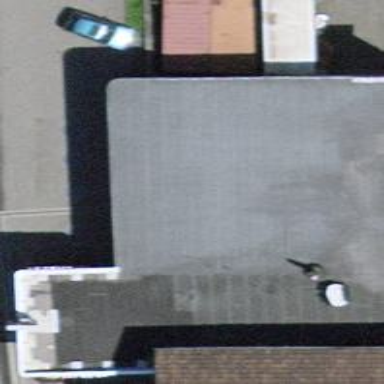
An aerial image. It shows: Fuel station.